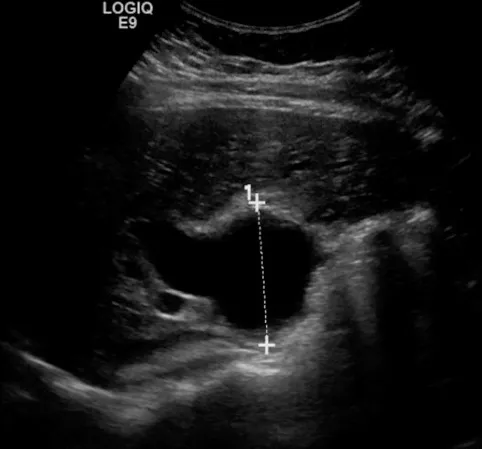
RUQ US showing significantly dilated CBD. RUQ: right upper quadrant; US: ultrasound; CBD: Common bile duct.
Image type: radiology (ultrasound)